Interaction volume radius: 5 \u00c5
Interaction volume height: 15 \u00c5
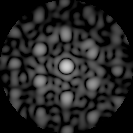
Disorder parameter: 0.5373